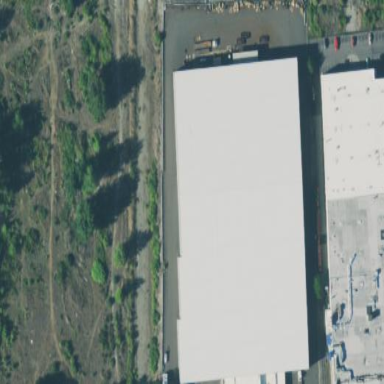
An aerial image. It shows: Industrial building.